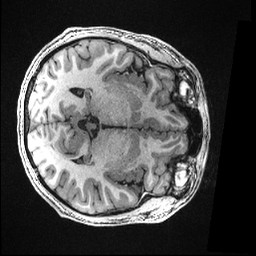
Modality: T1w
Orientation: axial
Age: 25
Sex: male
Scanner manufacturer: ge
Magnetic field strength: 3 T
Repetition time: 0.008096 s
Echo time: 0.003548 s